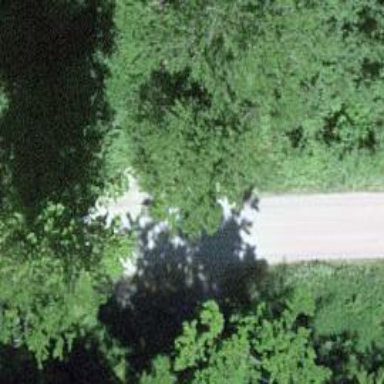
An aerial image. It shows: Unpaved track with grade2 tracktype.